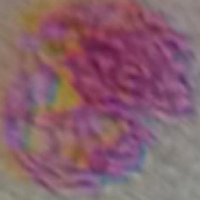
Label: prophase